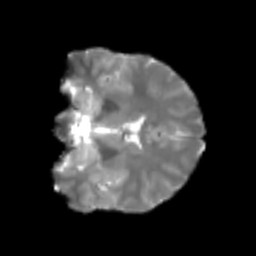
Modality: T2w
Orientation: coronal
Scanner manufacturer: siemens
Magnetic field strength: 3 T
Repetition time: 4 s
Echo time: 0.0594 s